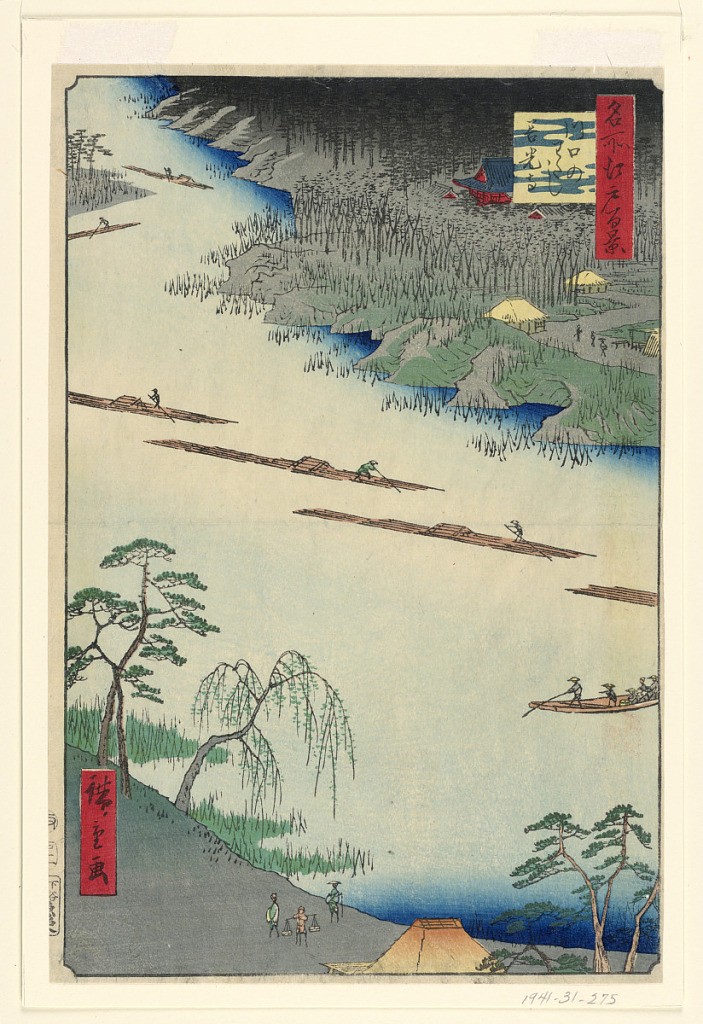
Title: Boats in Zig-zag Formation
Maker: Ando Hiroshige, Japanese, 1797–1858
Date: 1797-1858
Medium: Woodblock print in colored ink on paper
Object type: Print
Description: This lively depiction of daily life on the traditional highway of Edo. In perfect unison are rowboats gliding in a pleasing zig-zag formation. Near the bottom of the print, workers have paused to admire the hard work and dedication these men are performing.